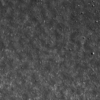
Label: not_dusty